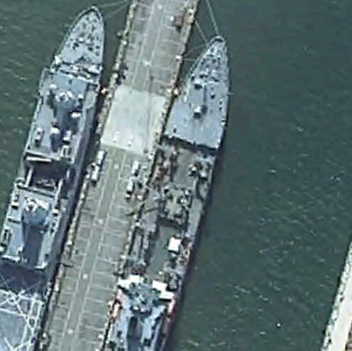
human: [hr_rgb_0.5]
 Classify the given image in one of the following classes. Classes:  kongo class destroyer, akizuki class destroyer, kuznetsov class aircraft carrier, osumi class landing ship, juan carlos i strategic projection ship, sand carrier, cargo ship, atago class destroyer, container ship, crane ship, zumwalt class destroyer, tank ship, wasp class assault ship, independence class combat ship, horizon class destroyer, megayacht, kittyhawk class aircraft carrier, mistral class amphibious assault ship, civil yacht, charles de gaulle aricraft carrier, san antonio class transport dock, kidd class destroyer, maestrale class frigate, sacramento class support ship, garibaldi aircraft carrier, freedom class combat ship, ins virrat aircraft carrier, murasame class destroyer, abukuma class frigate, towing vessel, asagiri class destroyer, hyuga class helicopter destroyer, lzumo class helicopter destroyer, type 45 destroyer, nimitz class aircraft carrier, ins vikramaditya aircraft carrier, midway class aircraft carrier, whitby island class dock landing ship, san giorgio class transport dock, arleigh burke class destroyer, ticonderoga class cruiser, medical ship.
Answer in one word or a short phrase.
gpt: San Antonio class transport dock